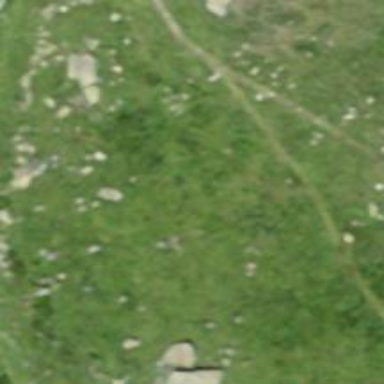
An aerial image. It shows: Path.